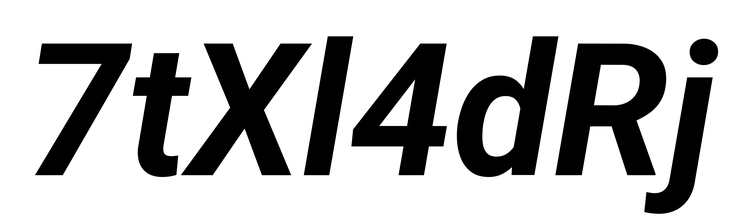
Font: Roboto-Italic_Bold_Italic